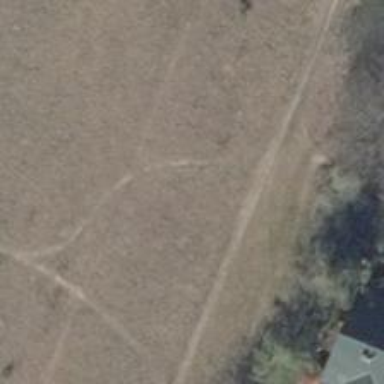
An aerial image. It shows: Path covered in grass.